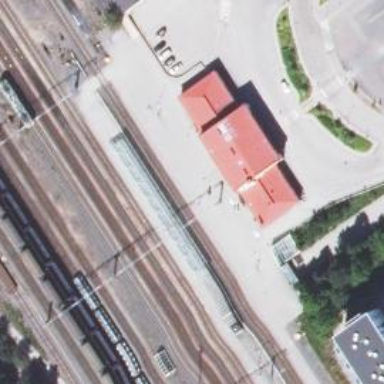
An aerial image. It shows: Bus station.